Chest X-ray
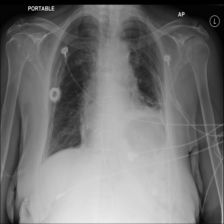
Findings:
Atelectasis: positive
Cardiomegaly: negative
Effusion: negative
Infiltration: negative
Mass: negative
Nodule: negative
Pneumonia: negative
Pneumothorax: negative
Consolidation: negative
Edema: negative
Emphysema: negative
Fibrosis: negative
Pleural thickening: negative
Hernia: negative